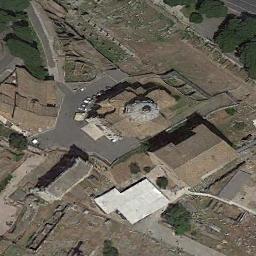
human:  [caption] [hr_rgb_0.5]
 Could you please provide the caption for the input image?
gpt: A church with a yellow roof, The main roof is a white round shape, Surrounded by buildings, Trees and cars .

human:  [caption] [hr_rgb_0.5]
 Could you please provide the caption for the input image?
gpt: This is a church with a spherical roof .

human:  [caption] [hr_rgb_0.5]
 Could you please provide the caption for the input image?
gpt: There is a church on the open place next to some trees and buildings .

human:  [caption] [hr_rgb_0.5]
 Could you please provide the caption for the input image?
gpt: The tower of the church with a circular pointed roof and the rest of the church has some brown roofs .

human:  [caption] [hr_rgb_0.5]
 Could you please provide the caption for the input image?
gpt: There are many buildings near the church .